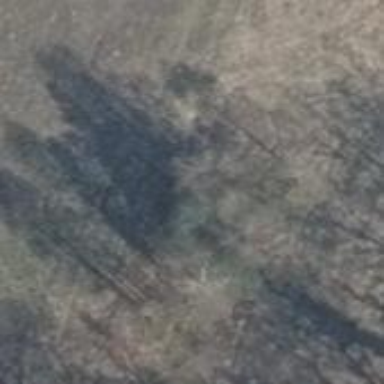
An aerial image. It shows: Patch of scrub vegetation.